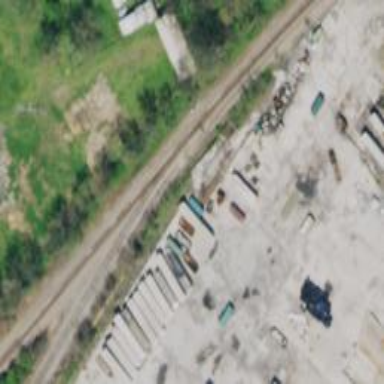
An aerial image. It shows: Disused railway.